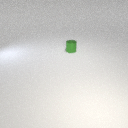
small green metal cylinder